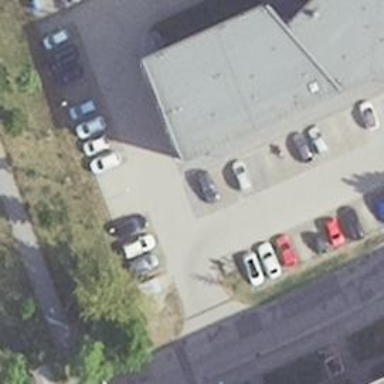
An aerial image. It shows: Parking aisle designated as service road.